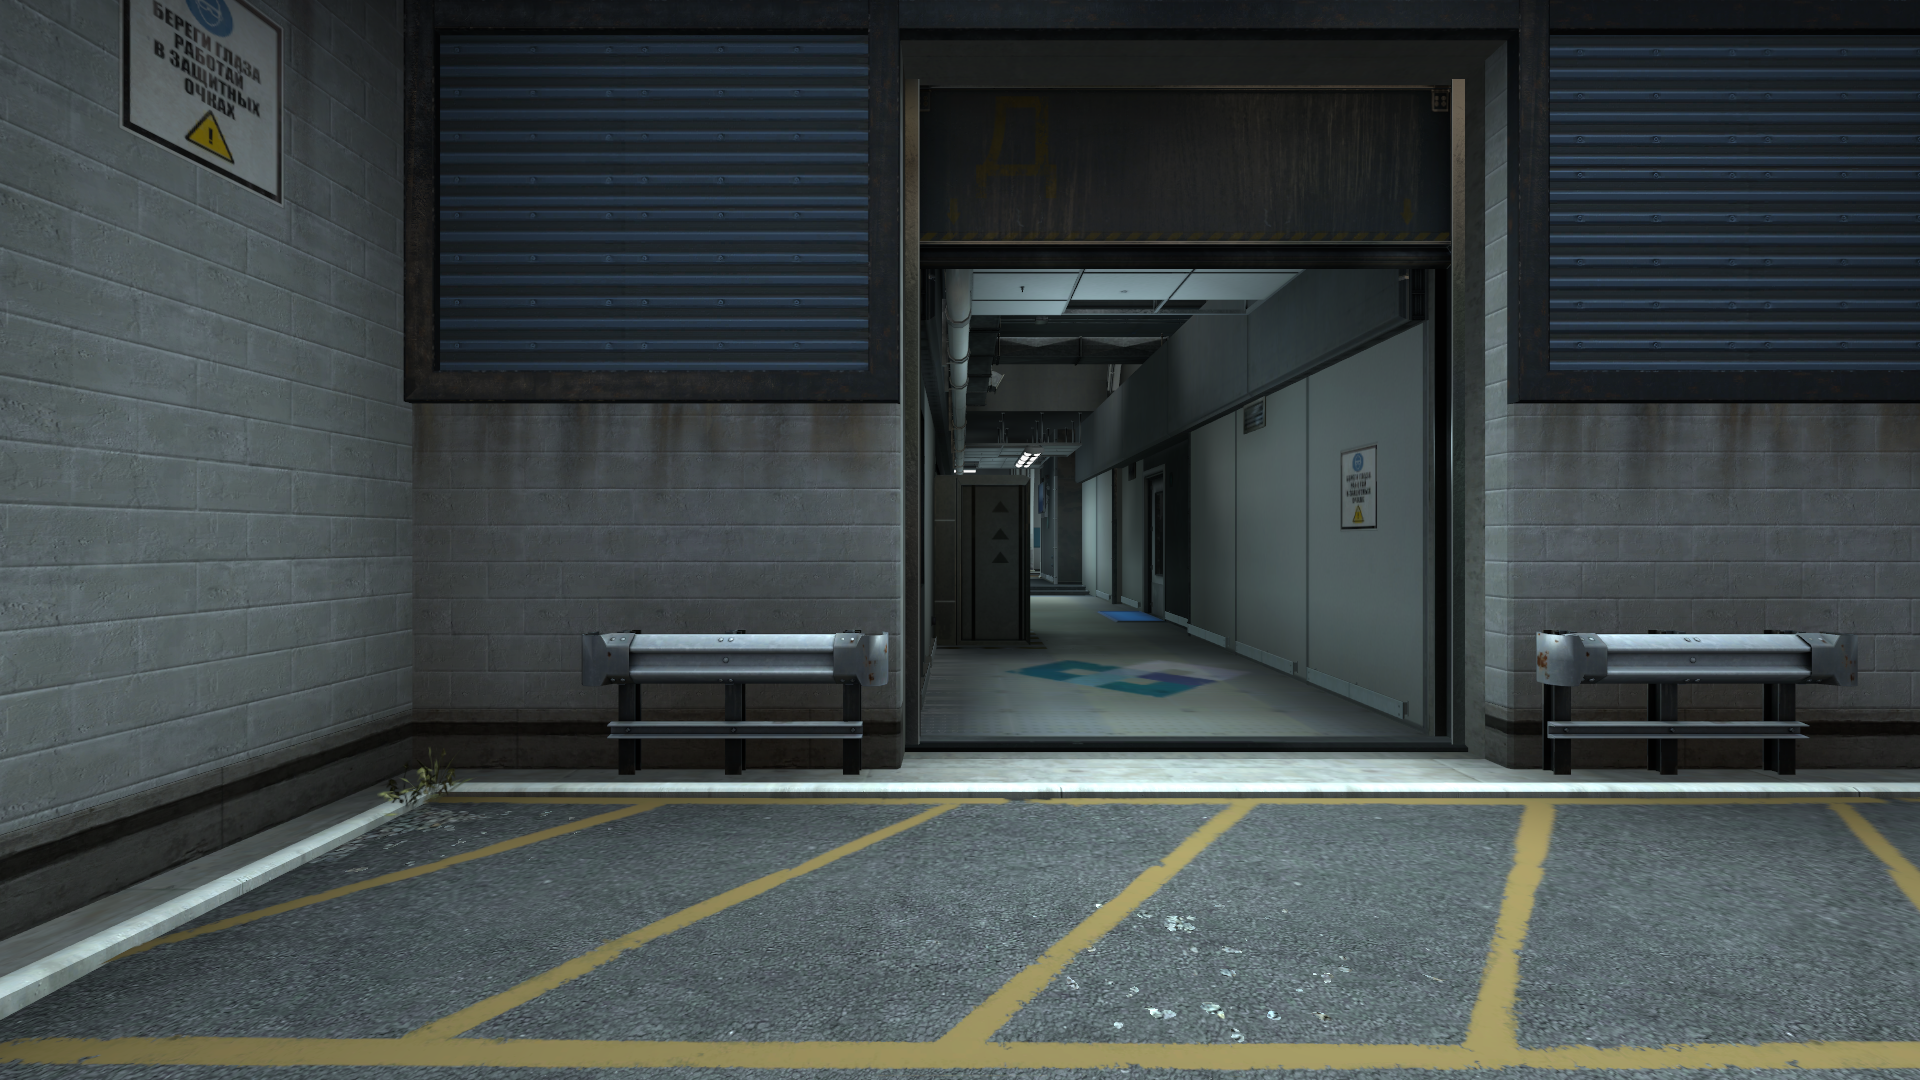
Map: de_train